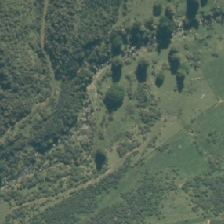
Land cover: high_producing_grassland